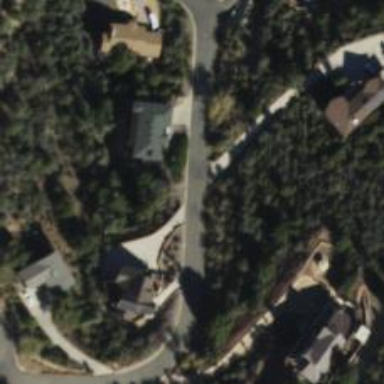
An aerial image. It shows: Residential road.